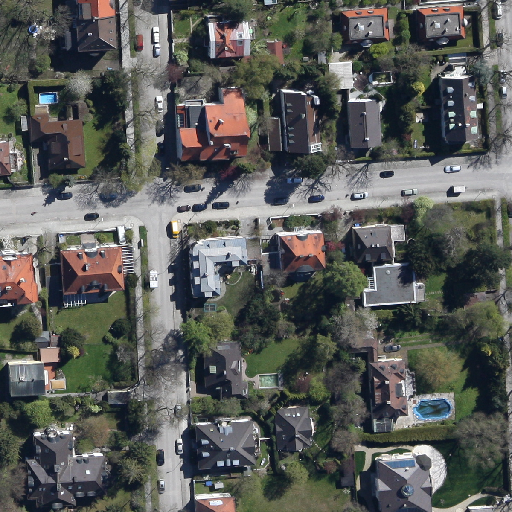
Referring expression: van in the parking area